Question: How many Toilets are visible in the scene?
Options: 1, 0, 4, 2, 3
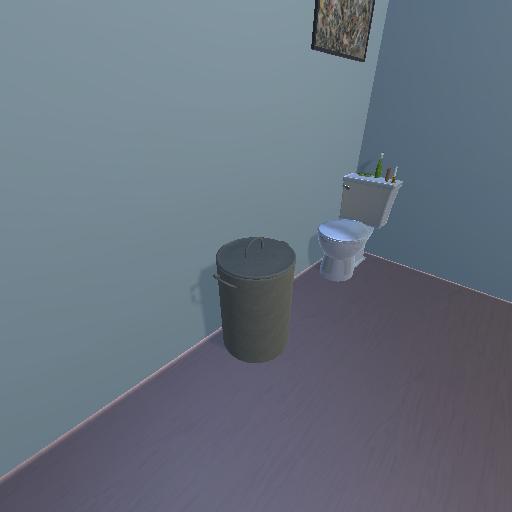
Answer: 1